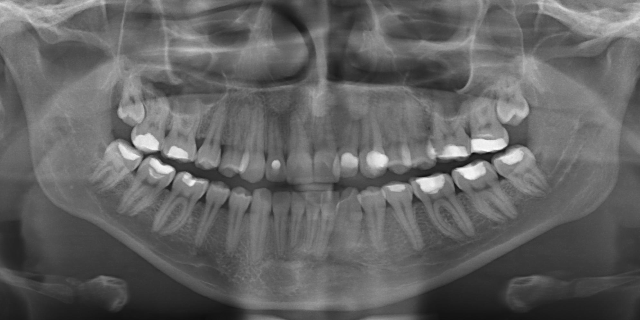
adult